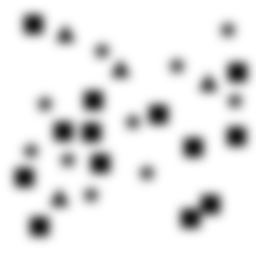
Squares: 13
Triangles: 4
Stars: 10
Total shapes: 27